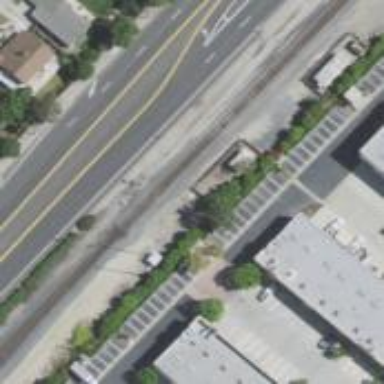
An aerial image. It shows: Railway signal.